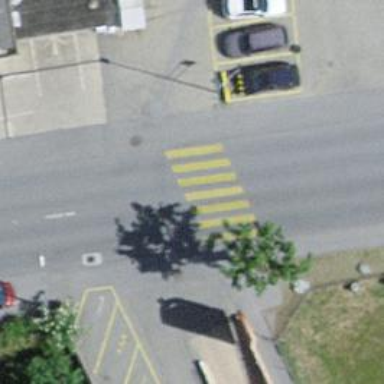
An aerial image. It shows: Uncontrolled zebra crossing on the road.